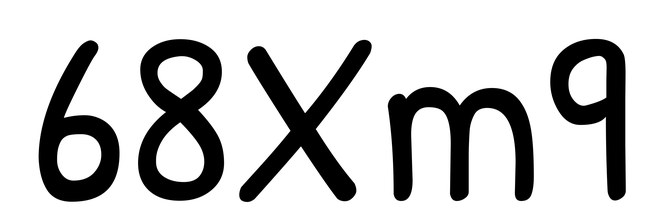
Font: PatrickHand-Regular